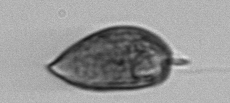
Label: Prorocentrum_micans